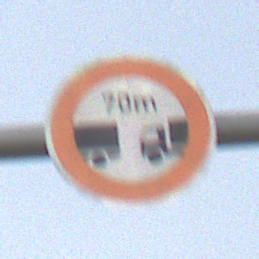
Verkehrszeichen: VerbotUnterschreitenMindestabstand
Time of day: MorningAfternoon
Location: Outdoor (Nature)
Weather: PartlyCloudy
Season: NotSpecified
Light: Natural